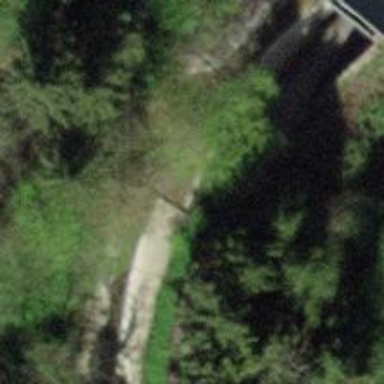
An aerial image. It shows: Footway tunnel.